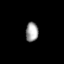
Tissue: lung
Cell type: Endothelial cells
Senescence score: 0.5471
Nuclear area (px): 240
Mean DAPI intensity: 158.367